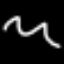
Label: squiggle